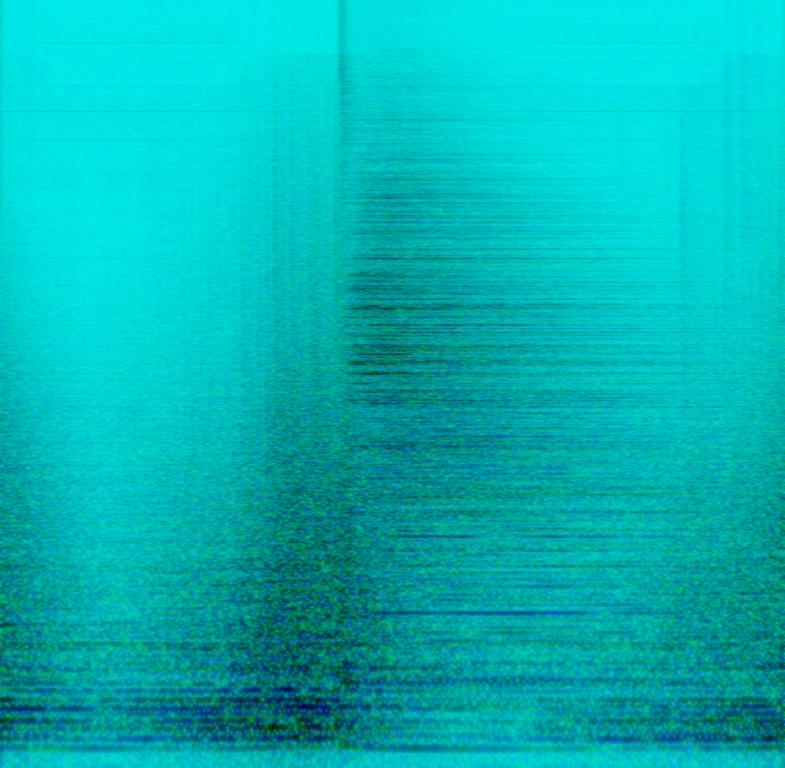
This composition contains a lot of lower pitched percussive sounds. Timpanis are playing rolls that are getting louder at the peak a gong is played loudly. This song may be playing at a live concert.